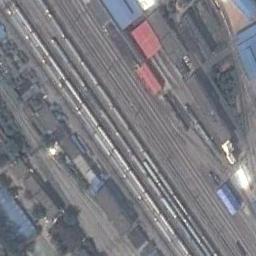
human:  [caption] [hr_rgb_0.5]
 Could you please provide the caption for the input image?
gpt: There are many buildings of different shapes beside the railway .

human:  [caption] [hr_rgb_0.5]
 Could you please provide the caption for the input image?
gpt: The railway is next to some houses .

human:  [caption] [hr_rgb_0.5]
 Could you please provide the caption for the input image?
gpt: These railways go through a industrial area and some trains are on the railways .

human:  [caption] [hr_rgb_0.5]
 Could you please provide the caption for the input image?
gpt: There are three parallel railway lines here .

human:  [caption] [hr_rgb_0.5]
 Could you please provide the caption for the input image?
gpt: There are some buildings beside the railway with some trains .